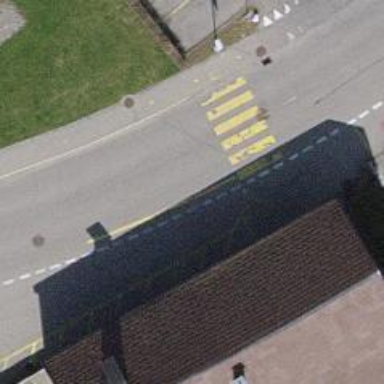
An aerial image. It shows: Zebra crossing on the road.